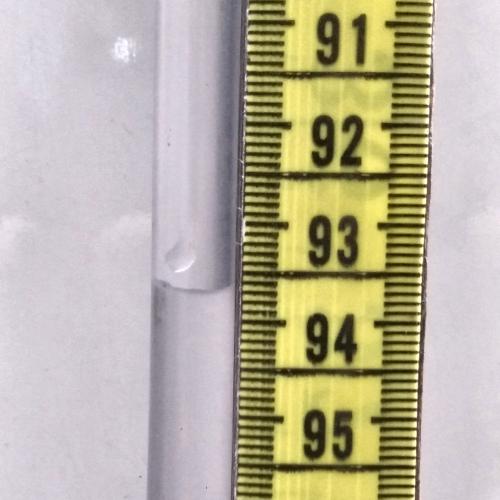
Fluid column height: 93.7 cm